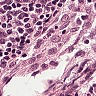
Metastatic tissue present: no